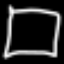
Label: square